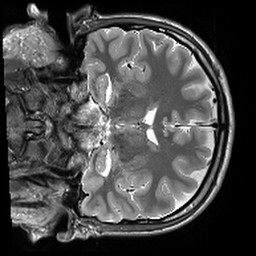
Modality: T2w
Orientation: coronal
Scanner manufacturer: siemens
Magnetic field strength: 3 T
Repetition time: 10.38 s
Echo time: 0.05 s